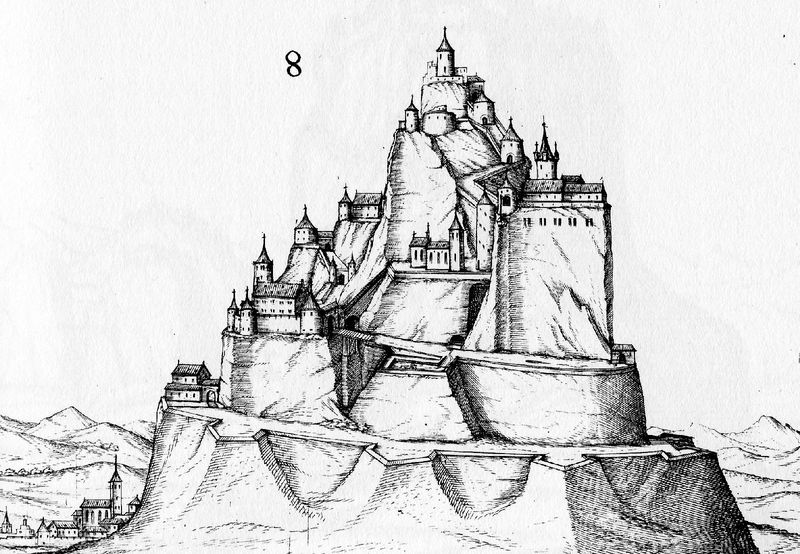
Titel: Architectura von Vestungen
Künstler: Daniel Specklin
Schlagwörter: berg, himmel, landschaft, stadt, fenster, frankreich, schwarz, strasse, weiss, zeichnung, dach, gebäude, haus, schloss, weg, stein, häuser, hügel, kirche, turm, ansicht, ort, berge, fels, gebirge, dächer, treppe, tor, erker, tusche, burg, kreuz, türme, festung, gewunden, bleistift, mittelalter, kapelle, acht, burgen, burganlage, michel, felssporn, fortifikation, mont st michel, 8